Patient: sex M, age 75
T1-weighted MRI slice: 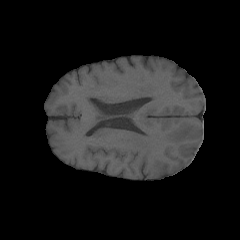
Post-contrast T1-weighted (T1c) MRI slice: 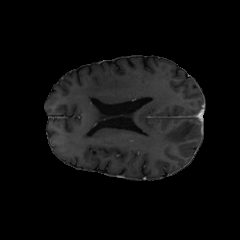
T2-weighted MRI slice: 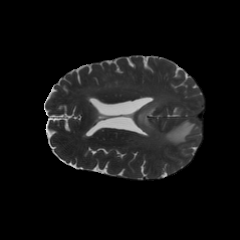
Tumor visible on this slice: yes
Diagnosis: Glioblastoma, IDH-wildtype
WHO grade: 4